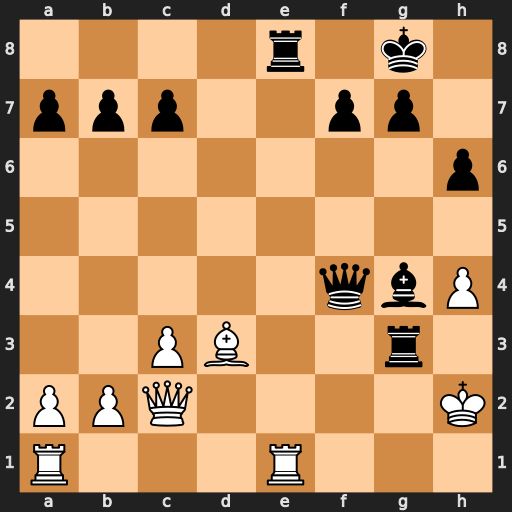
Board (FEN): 4r1k1/ppp2pp1/7p/8/5qbP/2PB2r1/PPQ4K/R3R3
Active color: w
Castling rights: -
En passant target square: -
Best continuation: Rxe8#